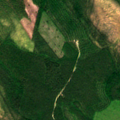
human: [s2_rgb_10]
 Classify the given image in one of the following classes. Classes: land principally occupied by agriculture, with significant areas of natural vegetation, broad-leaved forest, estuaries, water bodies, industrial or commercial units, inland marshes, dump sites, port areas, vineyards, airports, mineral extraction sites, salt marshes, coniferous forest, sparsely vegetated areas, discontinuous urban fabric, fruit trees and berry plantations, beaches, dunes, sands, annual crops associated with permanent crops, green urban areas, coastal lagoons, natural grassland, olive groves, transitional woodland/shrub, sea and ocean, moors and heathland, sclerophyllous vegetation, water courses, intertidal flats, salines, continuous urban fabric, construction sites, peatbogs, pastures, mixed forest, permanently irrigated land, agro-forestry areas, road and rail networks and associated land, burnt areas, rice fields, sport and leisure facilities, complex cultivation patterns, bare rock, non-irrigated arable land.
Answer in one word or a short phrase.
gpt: coniferous forest, transitional woodland/shrub